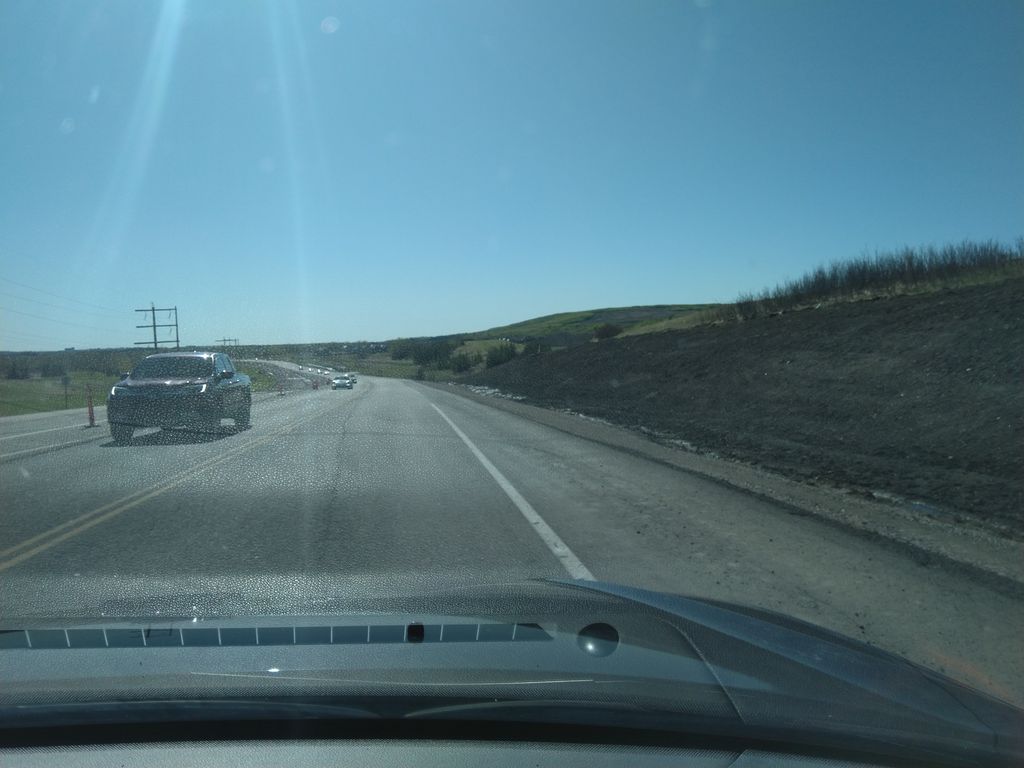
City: calgary